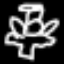
Label: angel